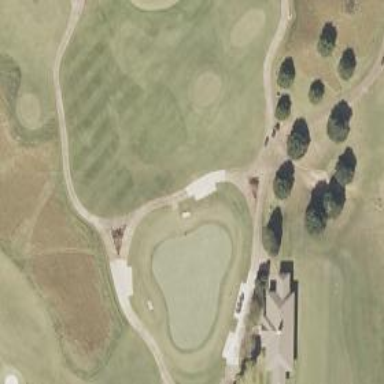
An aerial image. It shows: Service road used as golf cart path.